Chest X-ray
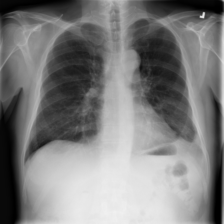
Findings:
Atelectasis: negative
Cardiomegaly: negative
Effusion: negative
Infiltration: negative
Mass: negative
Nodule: negative
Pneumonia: negative
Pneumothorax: negative
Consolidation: negative
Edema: negative
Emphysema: negative
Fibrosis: positive
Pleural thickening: positive
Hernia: negative